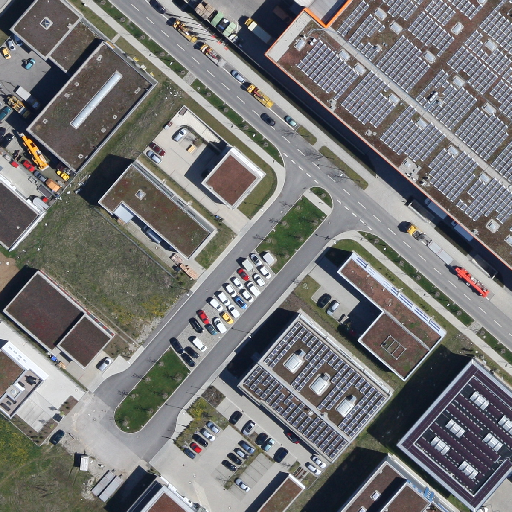
Referring expression: light-duty vehicle in the parking area